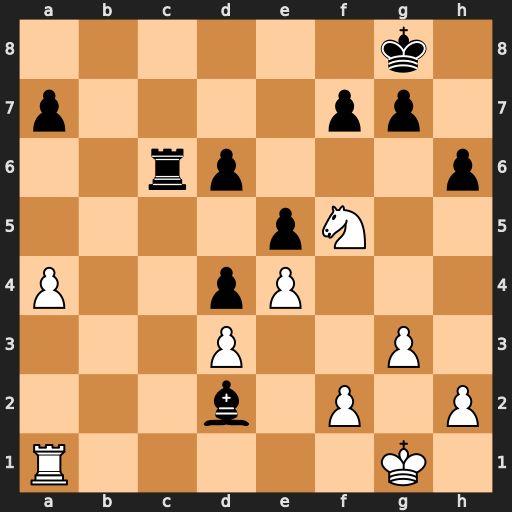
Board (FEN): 6k1/p4pp1/2rp3p/4pN2/P2pP3/3P2P1/3b1P1P/R5K1
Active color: w
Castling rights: -
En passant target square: -
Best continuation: Ne7+ Kh7 Nxc6